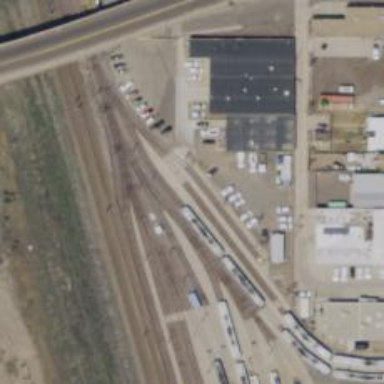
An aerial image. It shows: Light rail service yard with electrified contact lines.